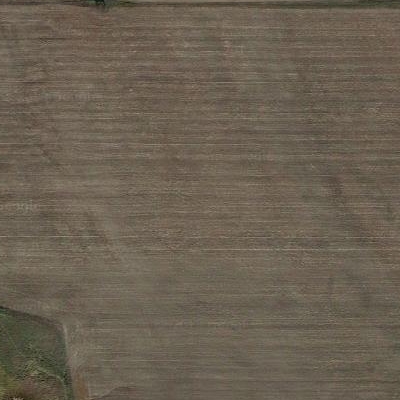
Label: Field